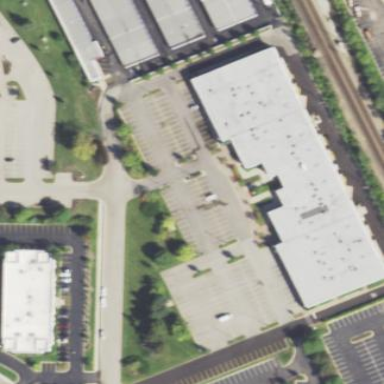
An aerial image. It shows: Office building.